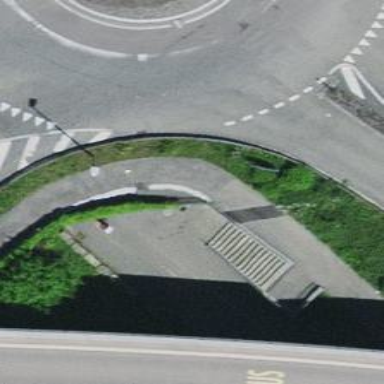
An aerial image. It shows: Footway with asphalt surface passing through tunnel.